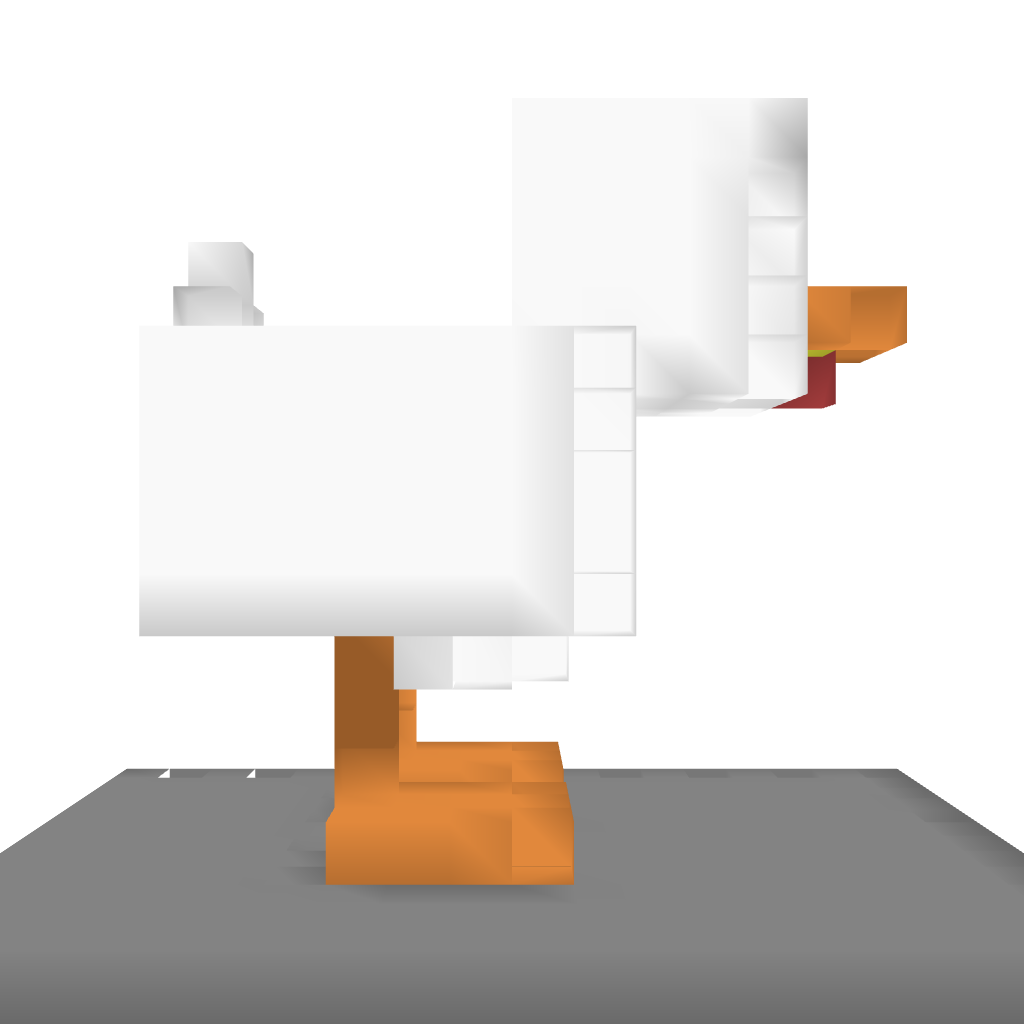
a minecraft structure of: Giant egg-laying chicken #1 bad low quality